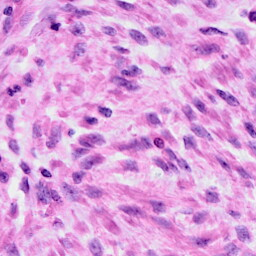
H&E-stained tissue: Cervix